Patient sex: M
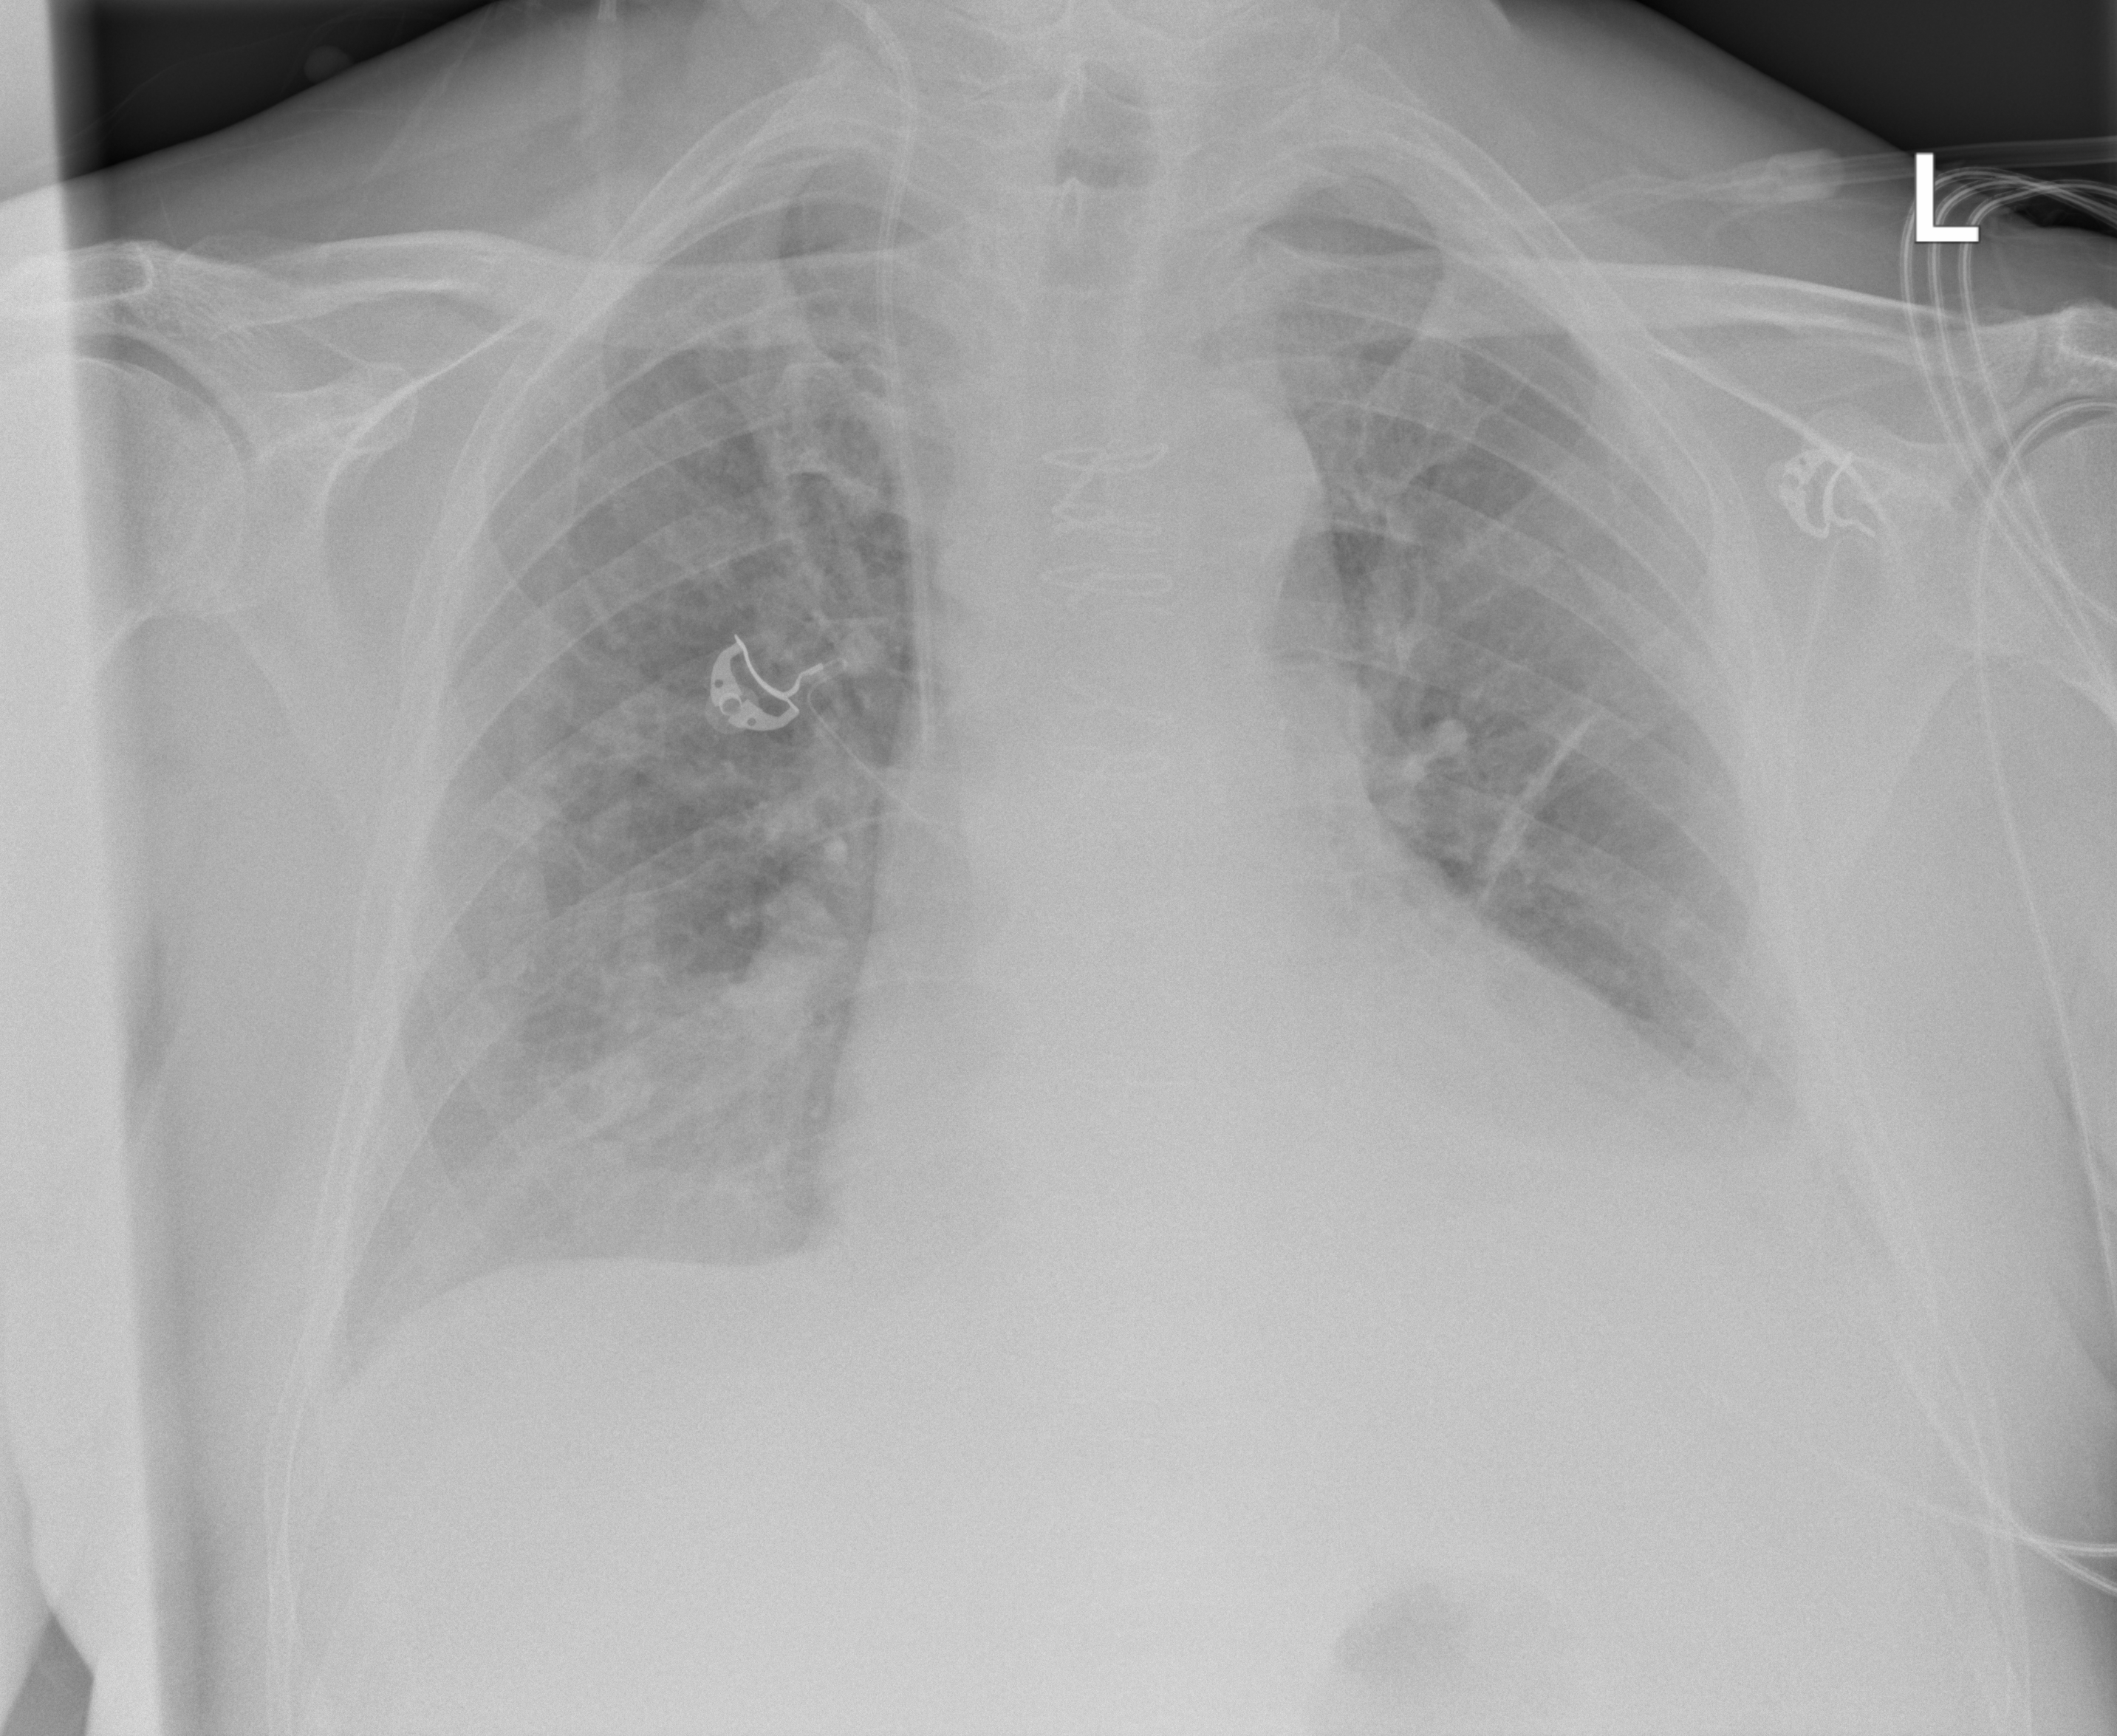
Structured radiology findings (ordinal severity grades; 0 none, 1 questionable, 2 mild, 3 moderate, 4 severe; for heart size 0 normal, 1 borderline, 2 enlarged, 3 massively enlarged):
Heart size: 2
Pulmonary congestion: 3
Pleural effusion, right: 2
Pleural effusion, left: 2
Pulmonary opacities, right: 1
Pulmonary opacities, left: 0
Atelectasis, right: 2
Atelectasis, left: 2